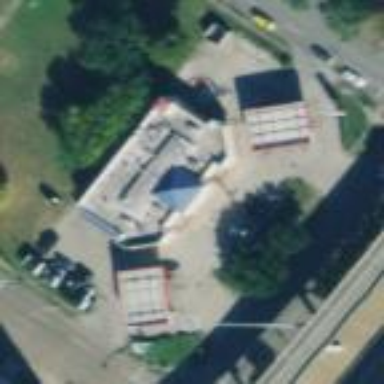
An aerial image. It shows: Commercial fuel station.